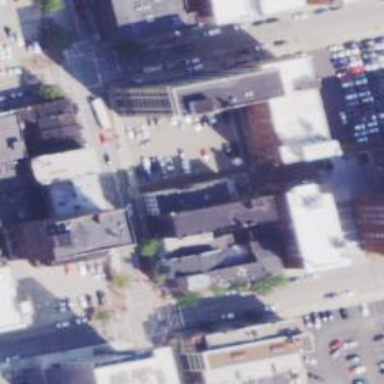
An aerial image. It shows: Alley classified as service road.